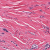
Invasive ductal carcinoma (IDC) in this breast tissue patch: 1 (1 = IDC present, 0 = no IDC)